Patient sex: F
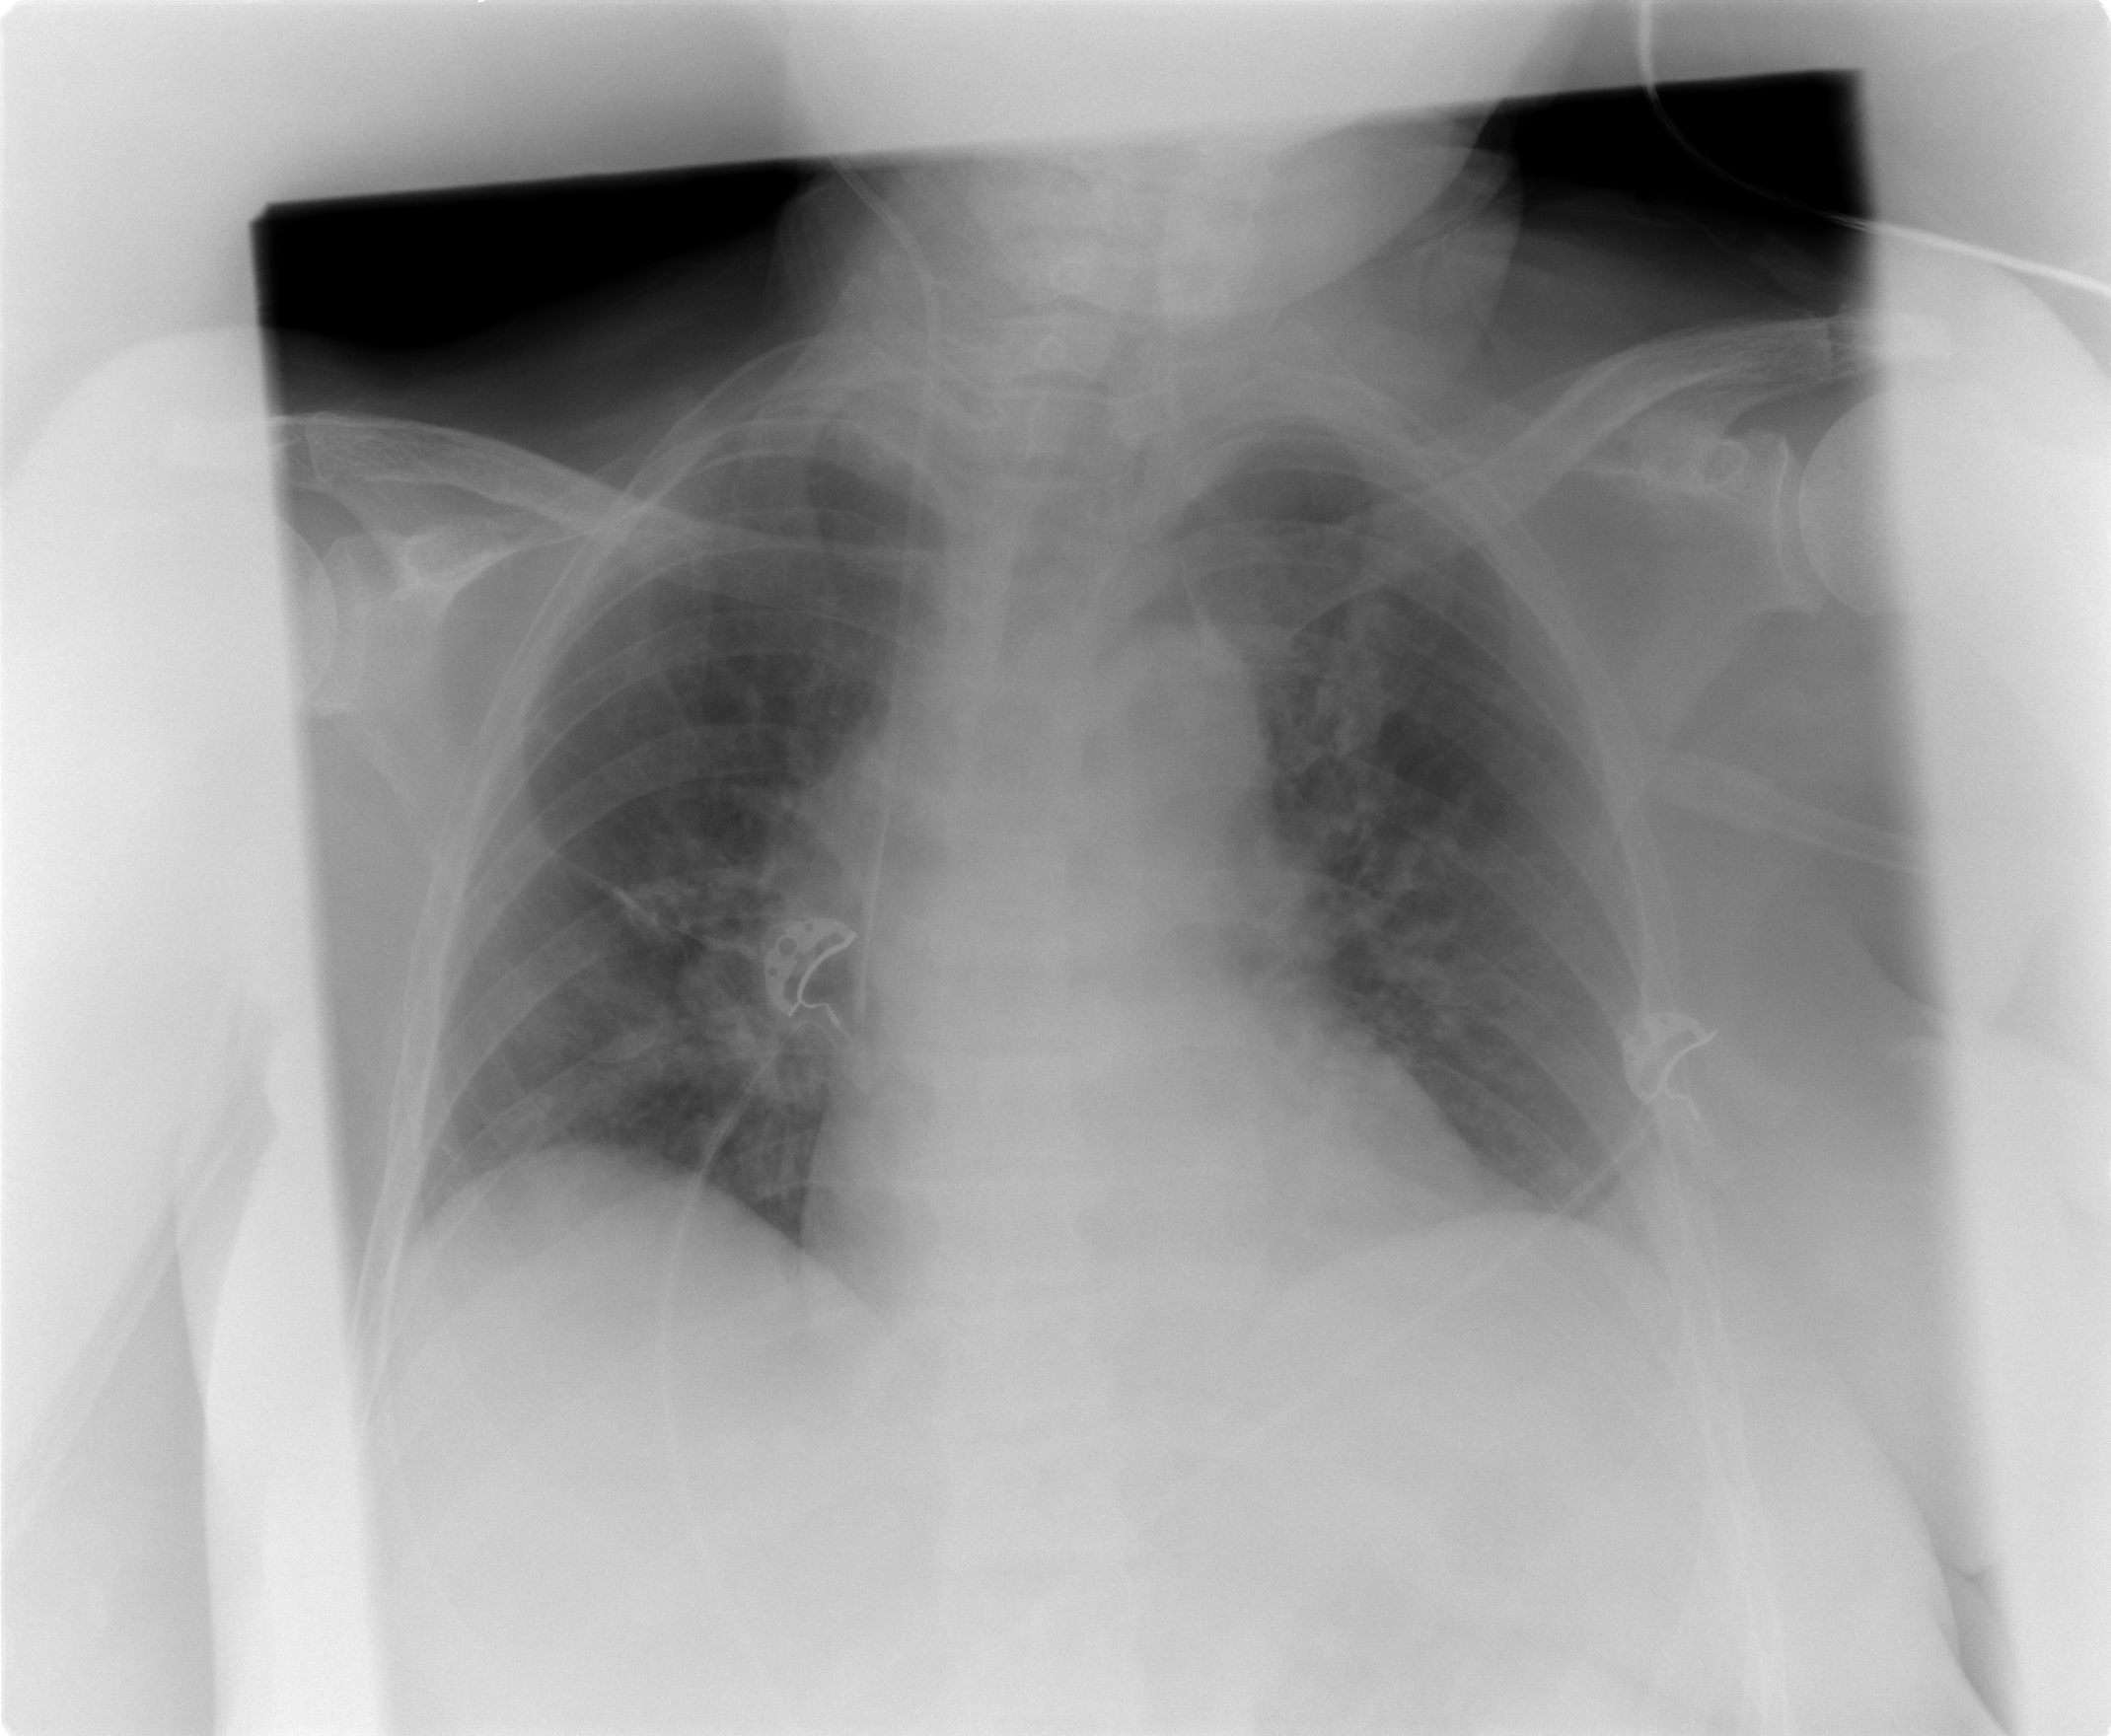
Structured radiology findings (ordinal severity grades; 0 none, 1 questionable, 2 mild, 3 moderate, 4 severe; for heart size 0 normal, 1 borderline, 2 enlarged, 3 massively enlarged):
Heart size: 0
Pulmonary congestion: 2
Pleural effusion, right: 0
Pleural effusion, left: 0
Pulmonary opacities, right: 0
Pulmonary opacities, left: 0
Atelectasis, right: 0
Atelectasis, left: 0